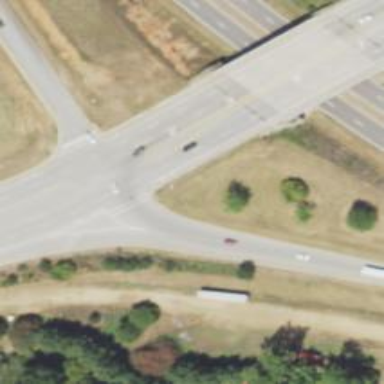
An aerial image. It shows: Trunk link highway.